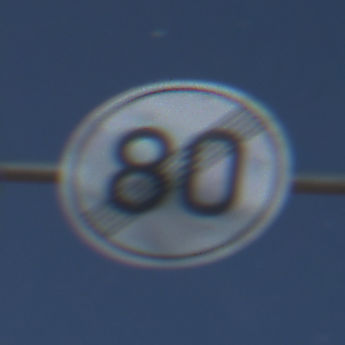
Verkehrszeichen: EndeGeschwindigkeit80
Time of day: Night
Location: Outdoor (Nature)
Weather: PartlyCloudy
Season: NotSpecified
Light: Natural